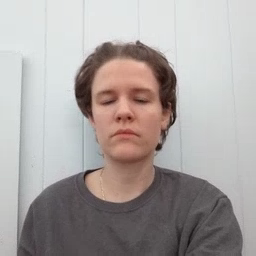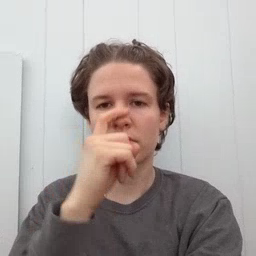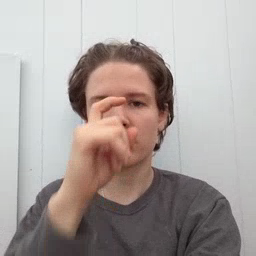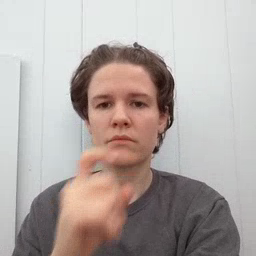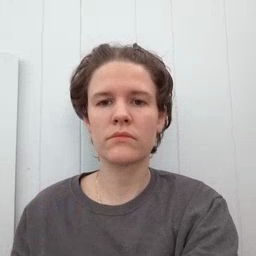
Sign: doll